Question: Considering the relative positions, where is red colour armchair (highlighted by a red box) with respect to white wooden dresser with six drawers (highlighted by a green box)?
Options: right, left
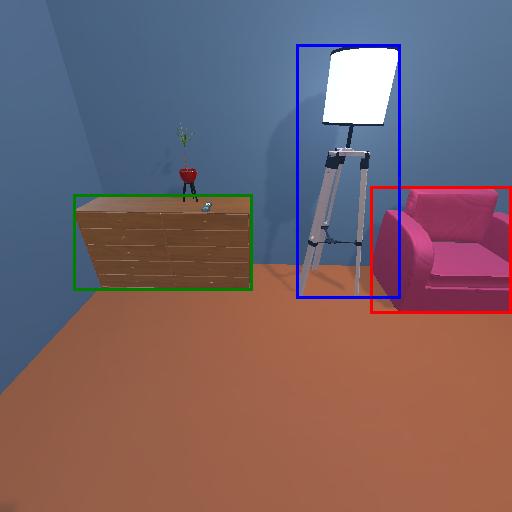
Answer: right